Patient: sex M, age 57
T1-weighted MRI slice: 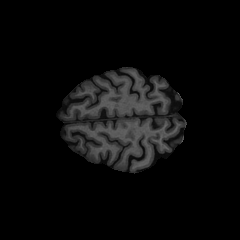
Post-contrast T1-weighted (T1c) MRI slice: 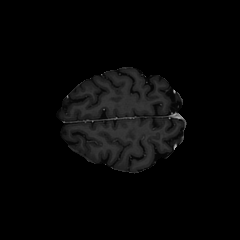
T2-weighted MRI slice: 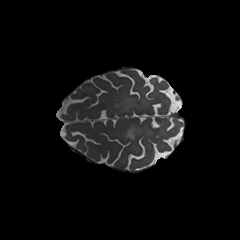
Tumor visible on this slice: yes
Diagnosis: Glioblastoma, IDH-wildtype
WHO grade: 4